二年级 · 画法几何学
朋友看到的是什么图形？把正确的图形圈出来。(8 分)

(1)

(2)

(3)

$(4)$

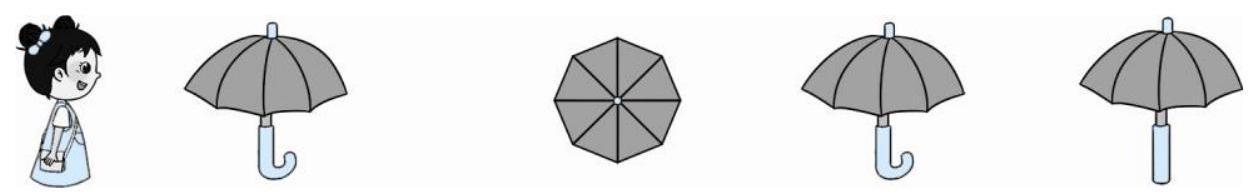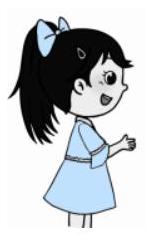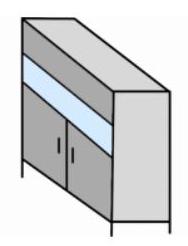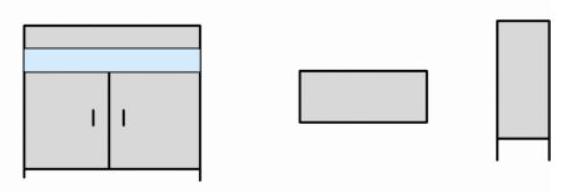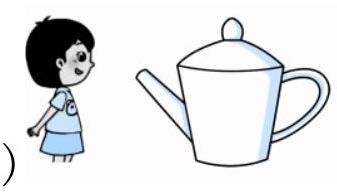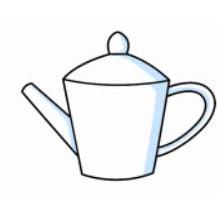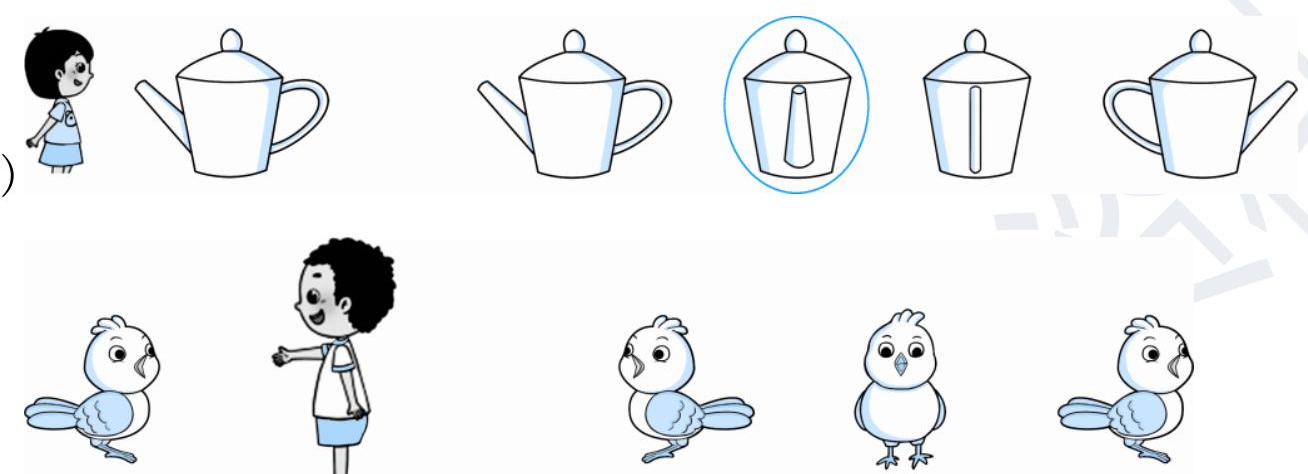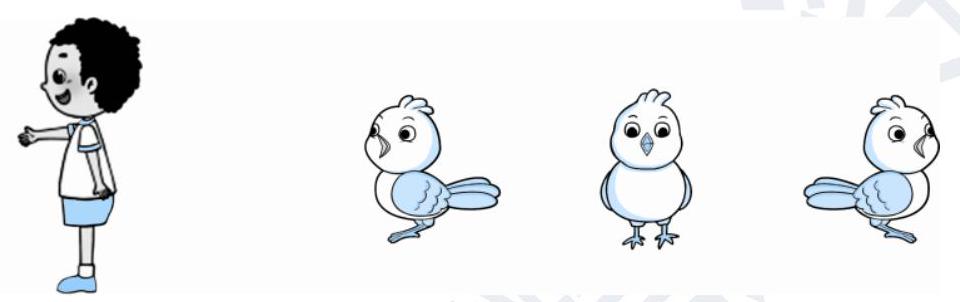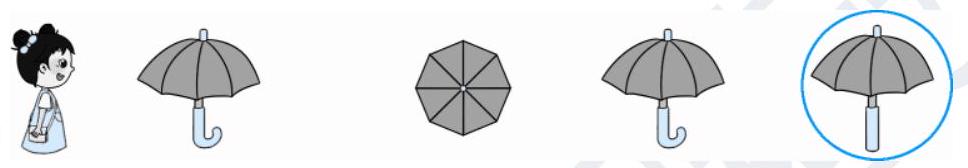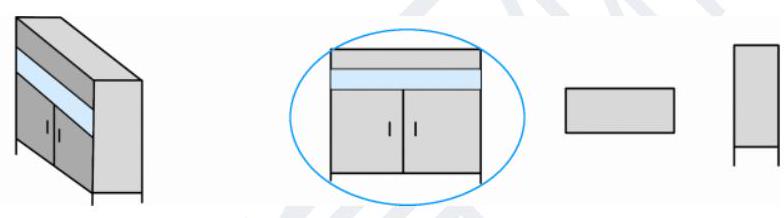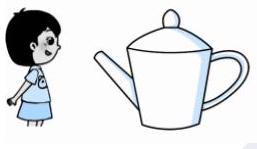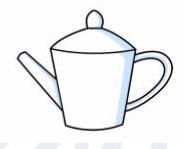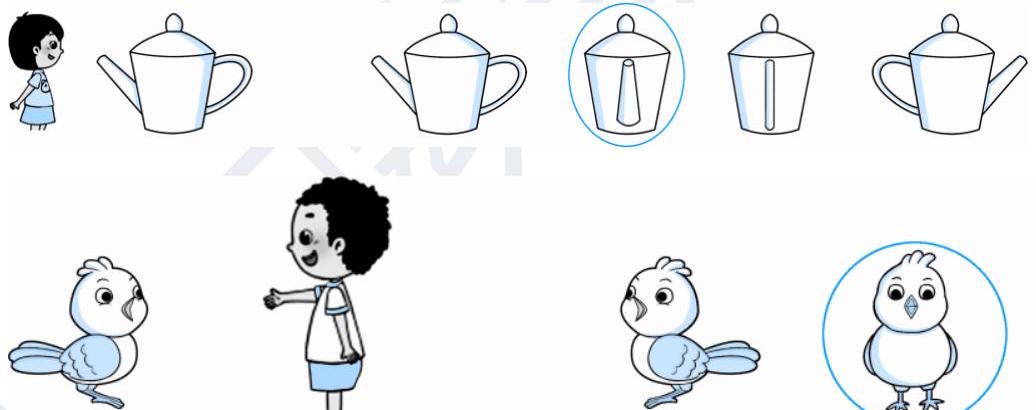
答案: 1)

(2)

(3)

(4)